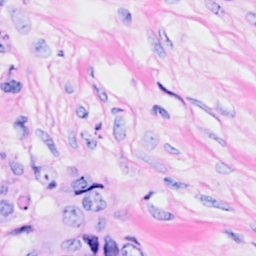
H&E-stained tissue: Breast